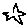
Label: star